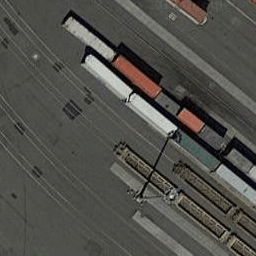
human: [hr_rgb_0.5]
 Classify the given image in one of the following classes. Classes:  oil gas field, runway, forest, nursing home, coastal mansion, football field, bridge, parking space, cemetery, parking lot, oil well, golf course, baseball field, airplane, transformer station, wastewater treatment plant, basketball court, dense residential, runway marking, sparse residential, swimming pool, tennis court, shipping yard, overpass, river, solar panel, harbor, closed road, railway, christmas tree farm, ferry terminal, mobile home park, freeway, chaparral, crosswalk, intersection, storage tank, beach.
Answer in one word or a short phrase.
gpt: shipping yard